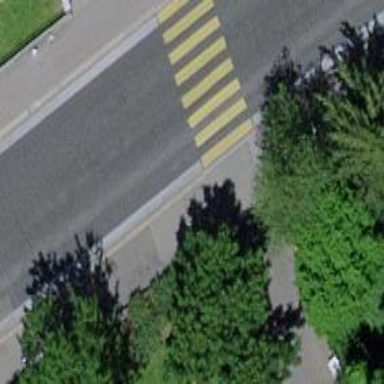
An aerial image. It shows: Kerb barrier.